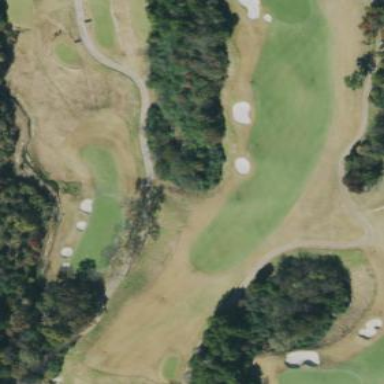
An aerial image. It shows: Area with grass used as rough in golf course.